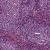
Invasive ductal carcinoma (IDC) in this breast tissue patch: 1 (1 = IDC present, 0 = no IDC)